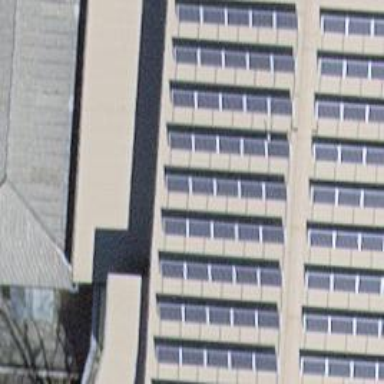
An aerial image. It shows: Small solar photovoltaic panel generator installed on roof.